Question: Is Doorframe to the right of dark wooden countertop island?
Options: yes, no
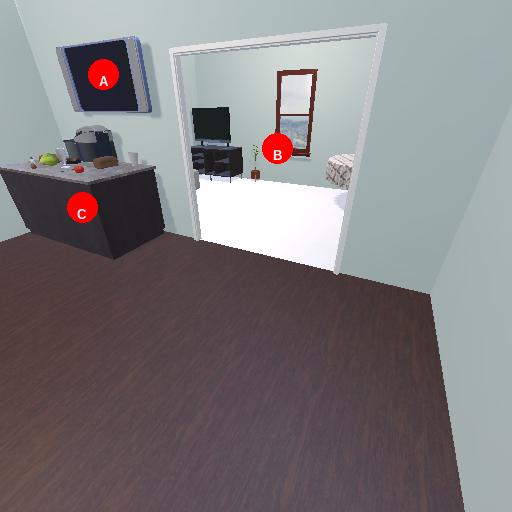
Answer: yes